Aerial crown-view tile of a tropical tree (Barro Colorado Island, Panama), acquired 20250124:
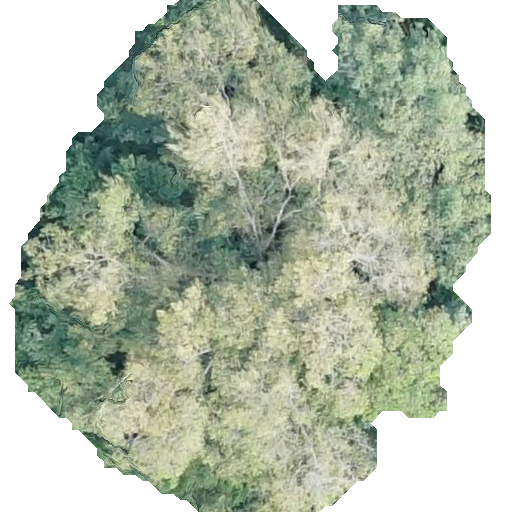
Species: Terminalia amazonia
GBIF accepted scientific name: Terminalia amazonica
Crown area: 277.414 m²